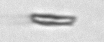
Label: fiber